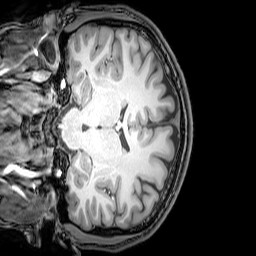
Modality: T1w
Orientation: coronal
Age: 22
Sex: male
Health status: healthy
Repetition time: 0.081 s
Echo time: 0.037 s